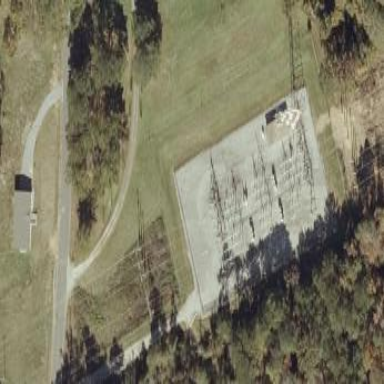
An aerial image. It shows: Outdoor power substation surrounded by fence. This substation is used for switching purposes.